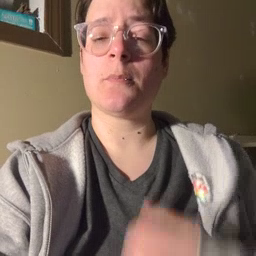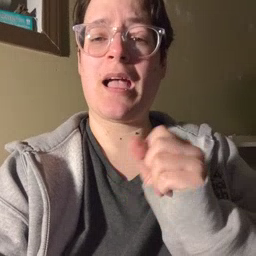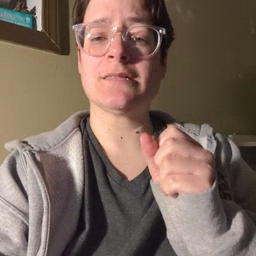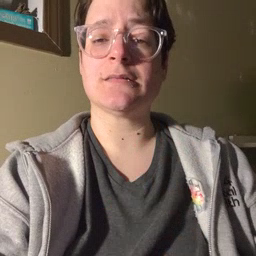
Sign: make